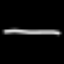
Label: line